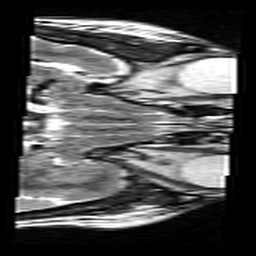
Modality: T2w
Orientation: axial
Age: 45
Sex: female
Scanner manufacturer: siemens
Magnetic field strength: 3 T
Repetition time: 8 s
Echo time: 0.085 s